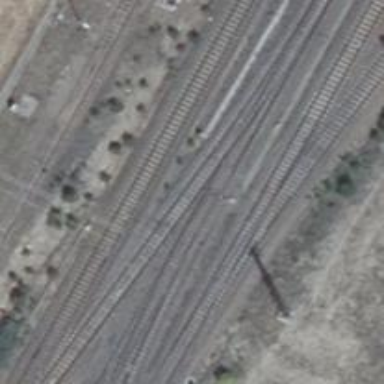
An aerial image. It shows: Railway switch.